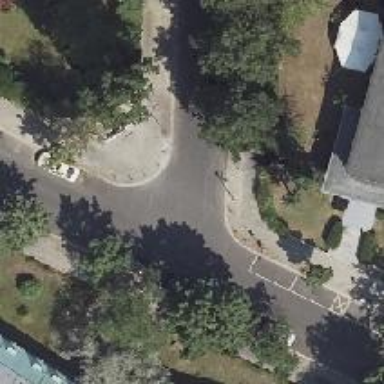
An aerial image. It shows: Residential road with asphalt surface and separate sidewalks. There are parallel on-street parking lanes on both sides of the road.